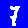
Digit: 7